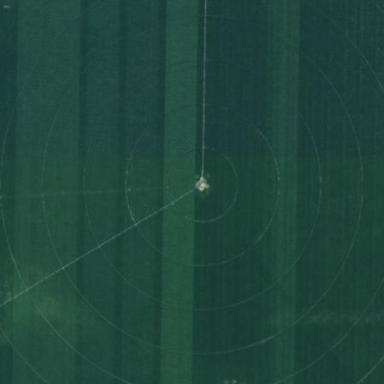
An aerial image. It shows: Farmland with pivot irrigation system.